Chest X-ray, PA view. Patient: 24 years old, sex M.
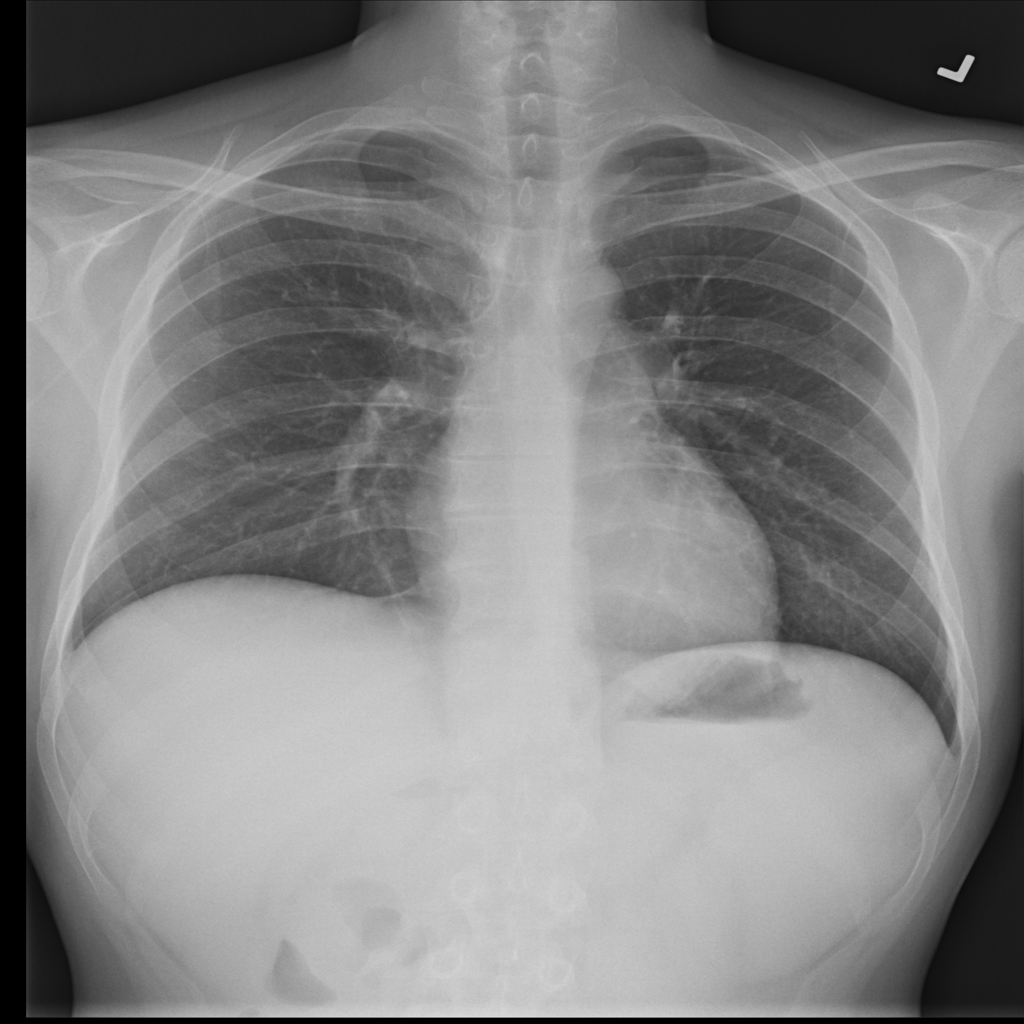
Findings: No Finding